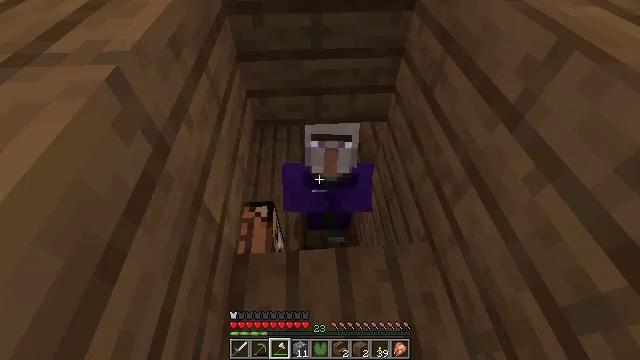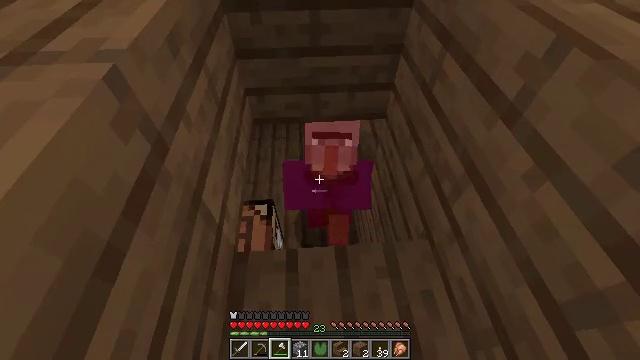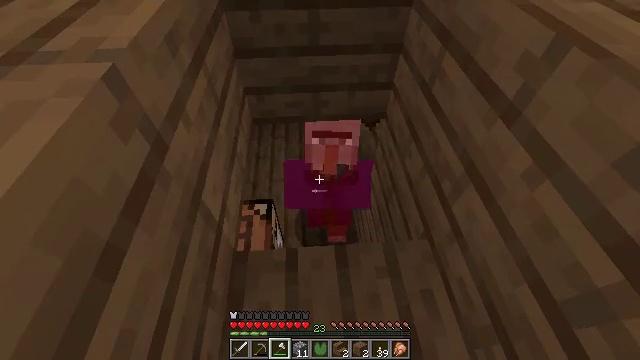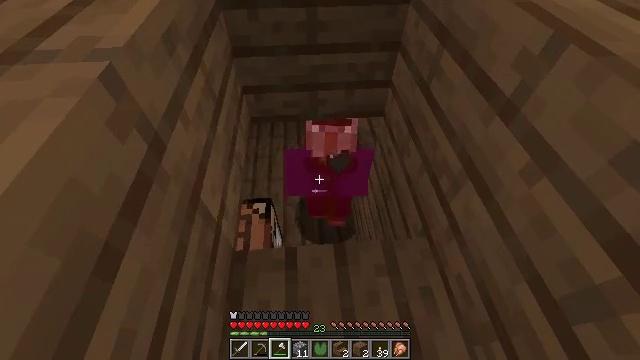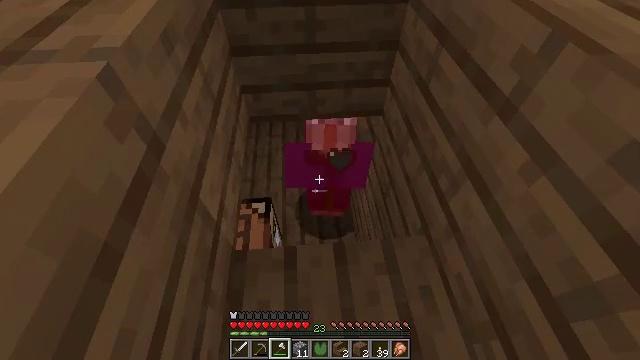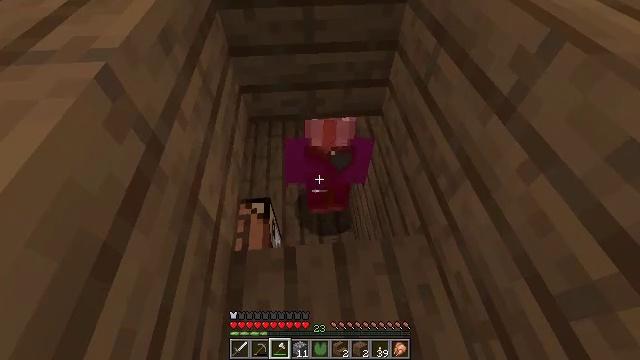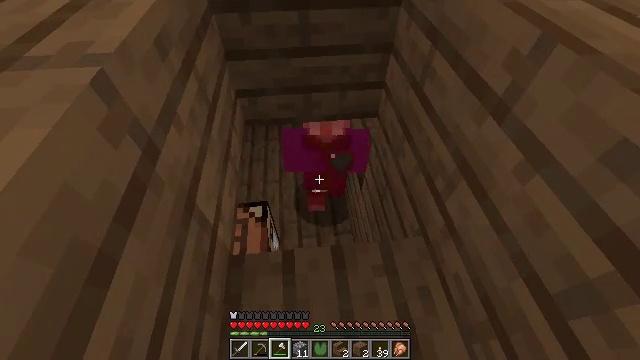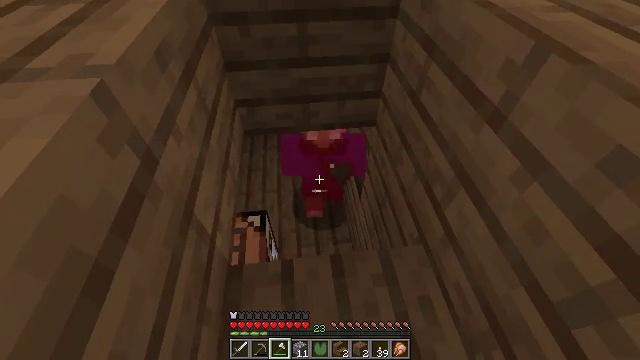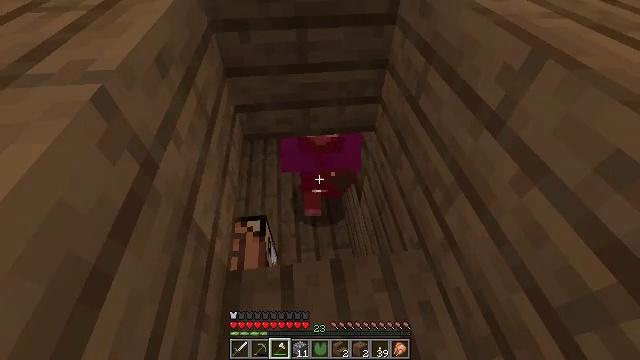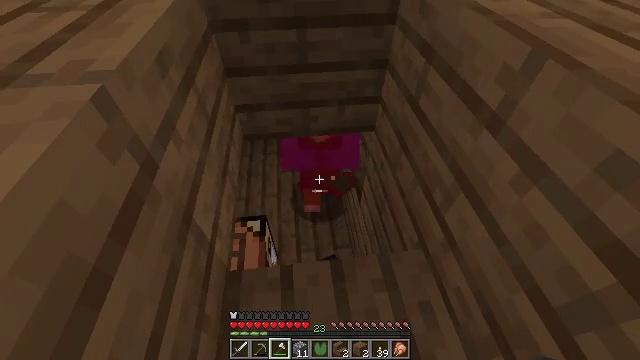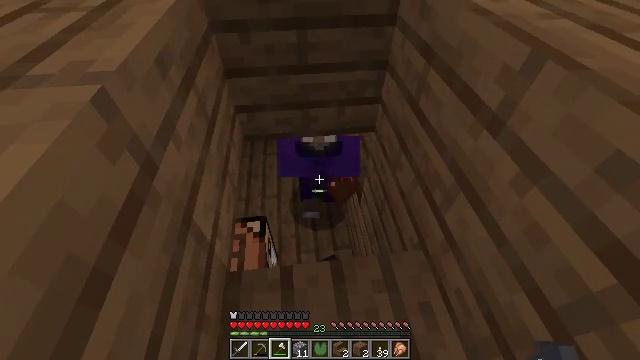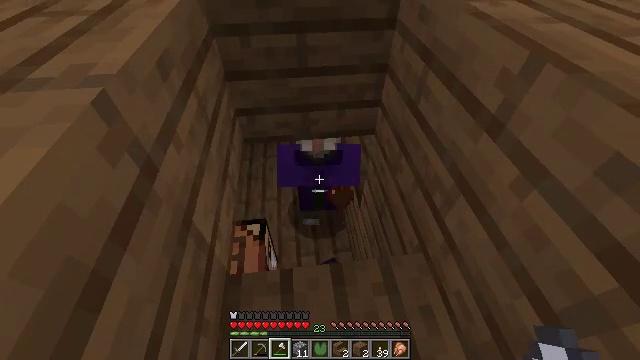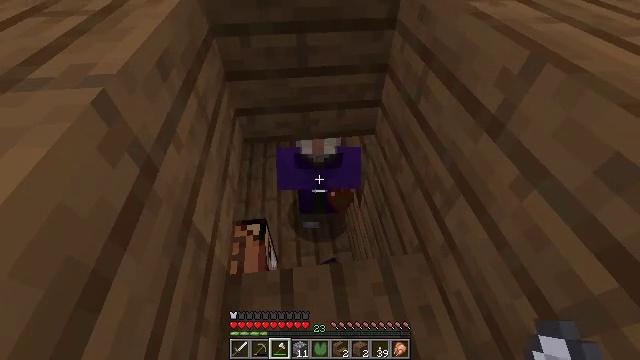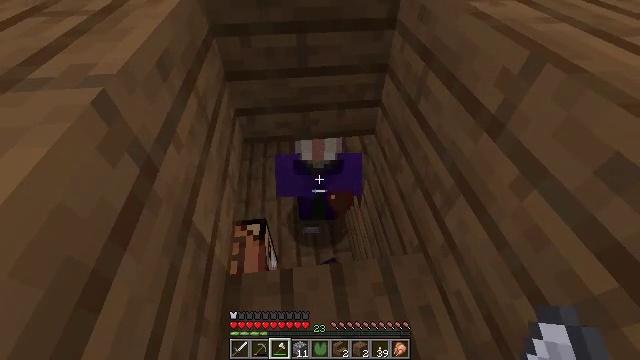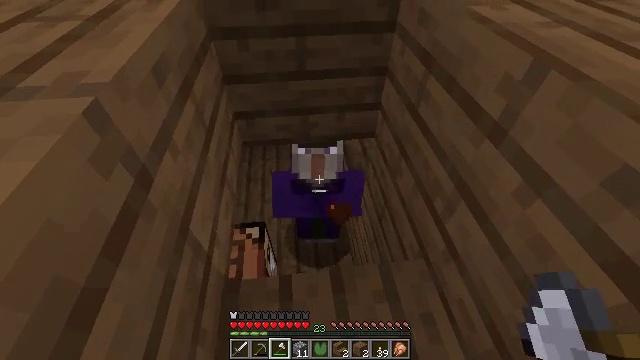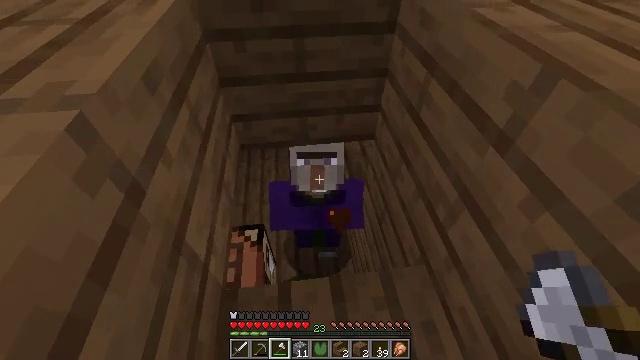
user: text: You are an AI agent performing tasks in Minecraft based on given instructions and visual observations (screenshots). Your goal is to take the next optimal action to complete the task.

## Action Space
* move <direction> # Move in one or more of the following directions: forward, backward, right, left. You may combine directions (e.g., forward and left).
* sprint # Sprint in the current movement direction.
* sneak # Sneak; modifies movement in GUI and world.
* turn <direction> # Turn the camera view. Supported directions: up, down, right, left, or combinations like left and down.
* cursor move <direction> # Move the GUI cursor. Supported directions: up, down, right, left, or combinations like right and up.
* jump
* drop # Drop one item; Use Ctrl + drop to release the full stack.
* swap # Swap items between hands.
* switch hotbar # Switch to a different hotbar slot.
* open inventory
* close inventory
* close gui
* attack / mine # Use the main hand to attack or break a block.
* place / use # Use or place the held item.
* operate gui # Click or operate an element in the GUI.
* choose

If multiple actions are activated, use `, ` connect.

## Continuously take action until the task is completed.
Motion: motion action
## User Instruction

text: Kill a witch.
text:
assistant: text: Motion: sneak
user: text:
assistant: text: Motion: sneak
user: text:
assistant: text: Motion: sneak
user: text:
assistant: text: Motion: sneak
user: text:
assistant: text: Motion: sneak
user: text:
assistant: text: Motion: sneak
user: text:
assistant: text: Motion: sneak, turn up
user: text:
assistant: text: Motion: sneak, turn up
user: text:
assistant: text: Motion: sneak
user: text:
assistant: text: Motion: sneak
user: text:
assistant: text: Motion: sneak
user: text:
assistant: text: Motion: sneak
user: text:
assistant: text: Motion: sneak
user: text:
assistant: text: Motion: move forward, sneak
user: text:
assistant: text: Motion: move forward, sneak
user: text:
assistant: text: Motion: move forward, sneak, turn down
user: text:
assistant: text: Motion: move forward, sneak, turn down
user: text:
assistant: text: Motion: sneak, turn down, attack / mine
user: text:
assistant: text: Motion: sneak, attack / mine
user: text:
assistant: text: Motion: sneak, turn down, attack / mine
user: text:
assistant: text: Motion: sneak, turn down, attack / mine
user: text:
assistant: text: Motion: sneak
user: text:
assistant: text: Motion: sneak